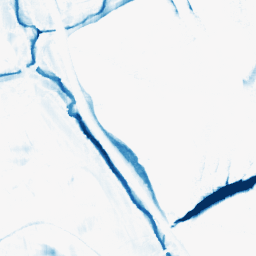
Category: morphological
Decomposition family: morphological_rect
Decomposition parameters: operation: closing
width: 10
height: 20
Upsampling method: sinc_blackman
Upsampling parameters: scale: 4
kernel_size: 16
Upsampling scale: 4